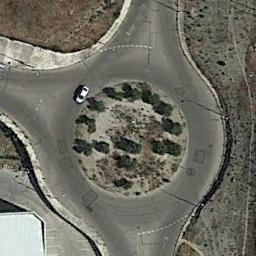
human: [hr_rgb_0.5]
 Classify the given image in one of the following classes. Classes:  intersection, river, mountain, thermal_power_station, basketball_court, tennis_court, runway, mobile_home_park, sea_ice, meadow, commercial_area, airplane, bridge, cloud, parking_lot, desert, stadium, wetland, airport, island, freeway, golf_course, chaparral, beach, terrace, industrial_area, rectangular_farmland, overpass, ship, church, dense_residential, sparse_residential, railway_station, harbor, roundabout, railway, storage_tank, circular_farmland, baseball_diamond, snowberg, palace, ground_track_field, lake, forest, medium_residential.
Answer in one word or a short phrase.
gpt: roundabout